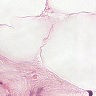
Metastatic tissue present: no